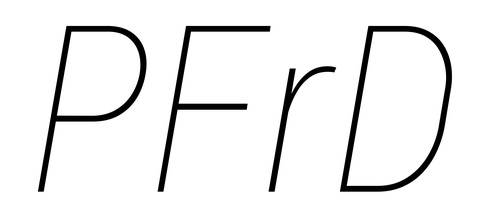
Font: Roboto-Italic_Condensed_Thin_Italic